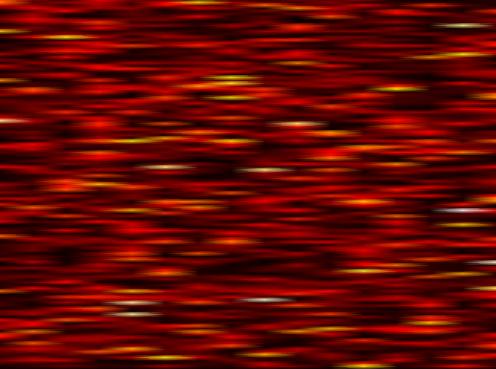
Label: UFMC